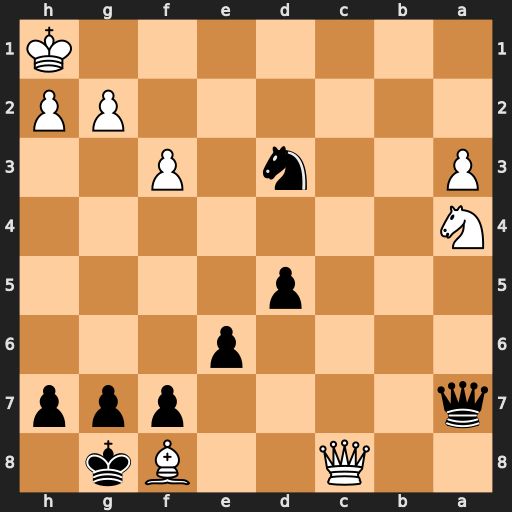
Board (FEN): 2Q2Bk1/q4ppp/4p3/3p4/N7/P2n1P2/6PP/7K
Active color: b
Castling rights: -
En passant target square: -
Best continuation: Nf2+ Kg1 Nh3+ Kf1 Qf2#